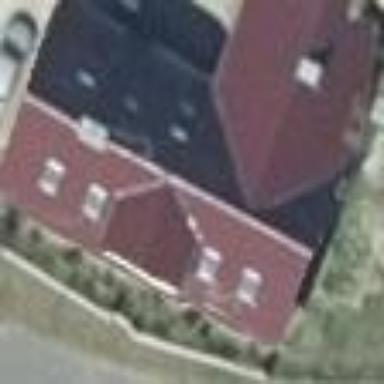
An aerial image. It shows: Building with gabled roof. The roof is maroon in color and oriented along the structure.